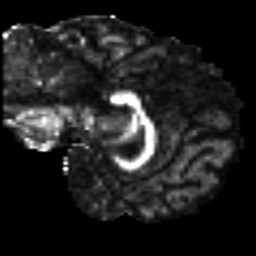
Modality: FA
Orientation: sagittal
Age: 23
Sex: female
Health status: ill
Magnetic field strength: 3 T
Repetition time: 9 s
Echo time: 0.093 s